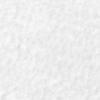
Label: no_change